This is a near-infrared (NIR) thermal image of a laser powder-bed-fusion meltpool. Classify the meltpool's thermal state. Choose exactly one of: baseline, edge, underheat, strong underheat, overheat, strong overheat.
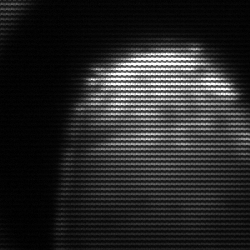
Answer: edge